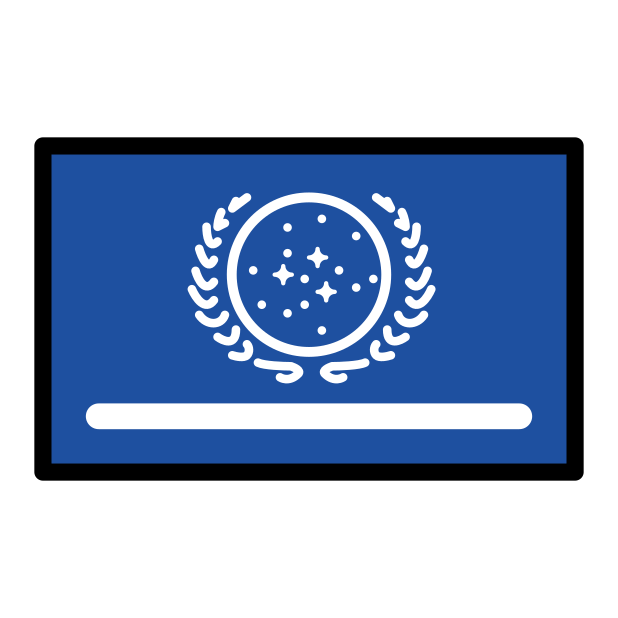
united federation of planets flag (star trek)